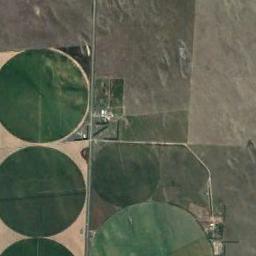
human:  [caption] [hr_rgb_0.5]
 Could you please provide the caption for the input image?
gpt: Four circular green fields of different sizes .

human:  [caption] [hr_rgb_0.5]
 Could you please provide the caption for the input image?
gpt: Several dark green circular farmlands with different radii are surrounded by other farmlands that grows other crops .

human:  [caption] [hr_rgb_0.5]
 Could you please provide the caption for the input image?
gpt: Most round fields are green .

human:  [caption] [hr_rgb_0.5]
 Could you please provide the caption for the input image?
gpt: There are some big and small circle farmland .

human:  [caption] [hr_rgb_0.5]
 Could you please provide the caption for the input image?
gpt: There are several green circular farmlands of different sizes .